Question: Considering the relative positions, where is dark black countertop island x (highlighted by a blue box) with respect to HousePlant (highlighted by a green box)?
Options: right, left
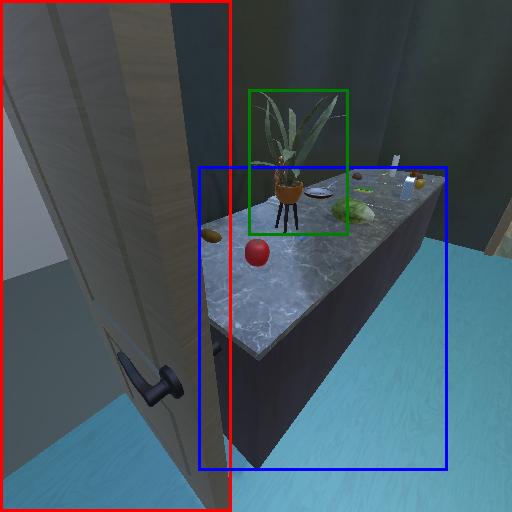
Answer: right